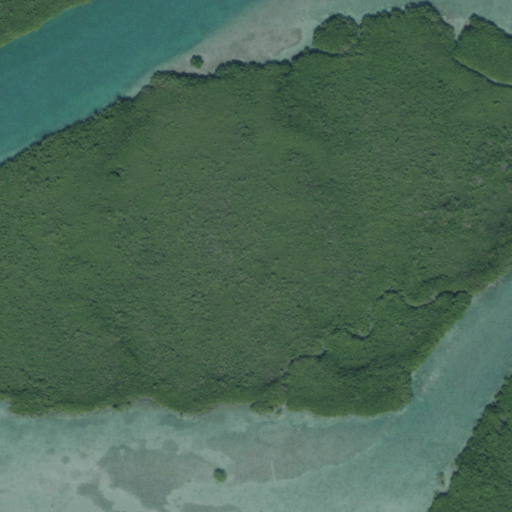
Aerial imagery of island in Florida named Reid Key containing woody wetlands, open water, and herbaceous wetlands